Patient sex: M
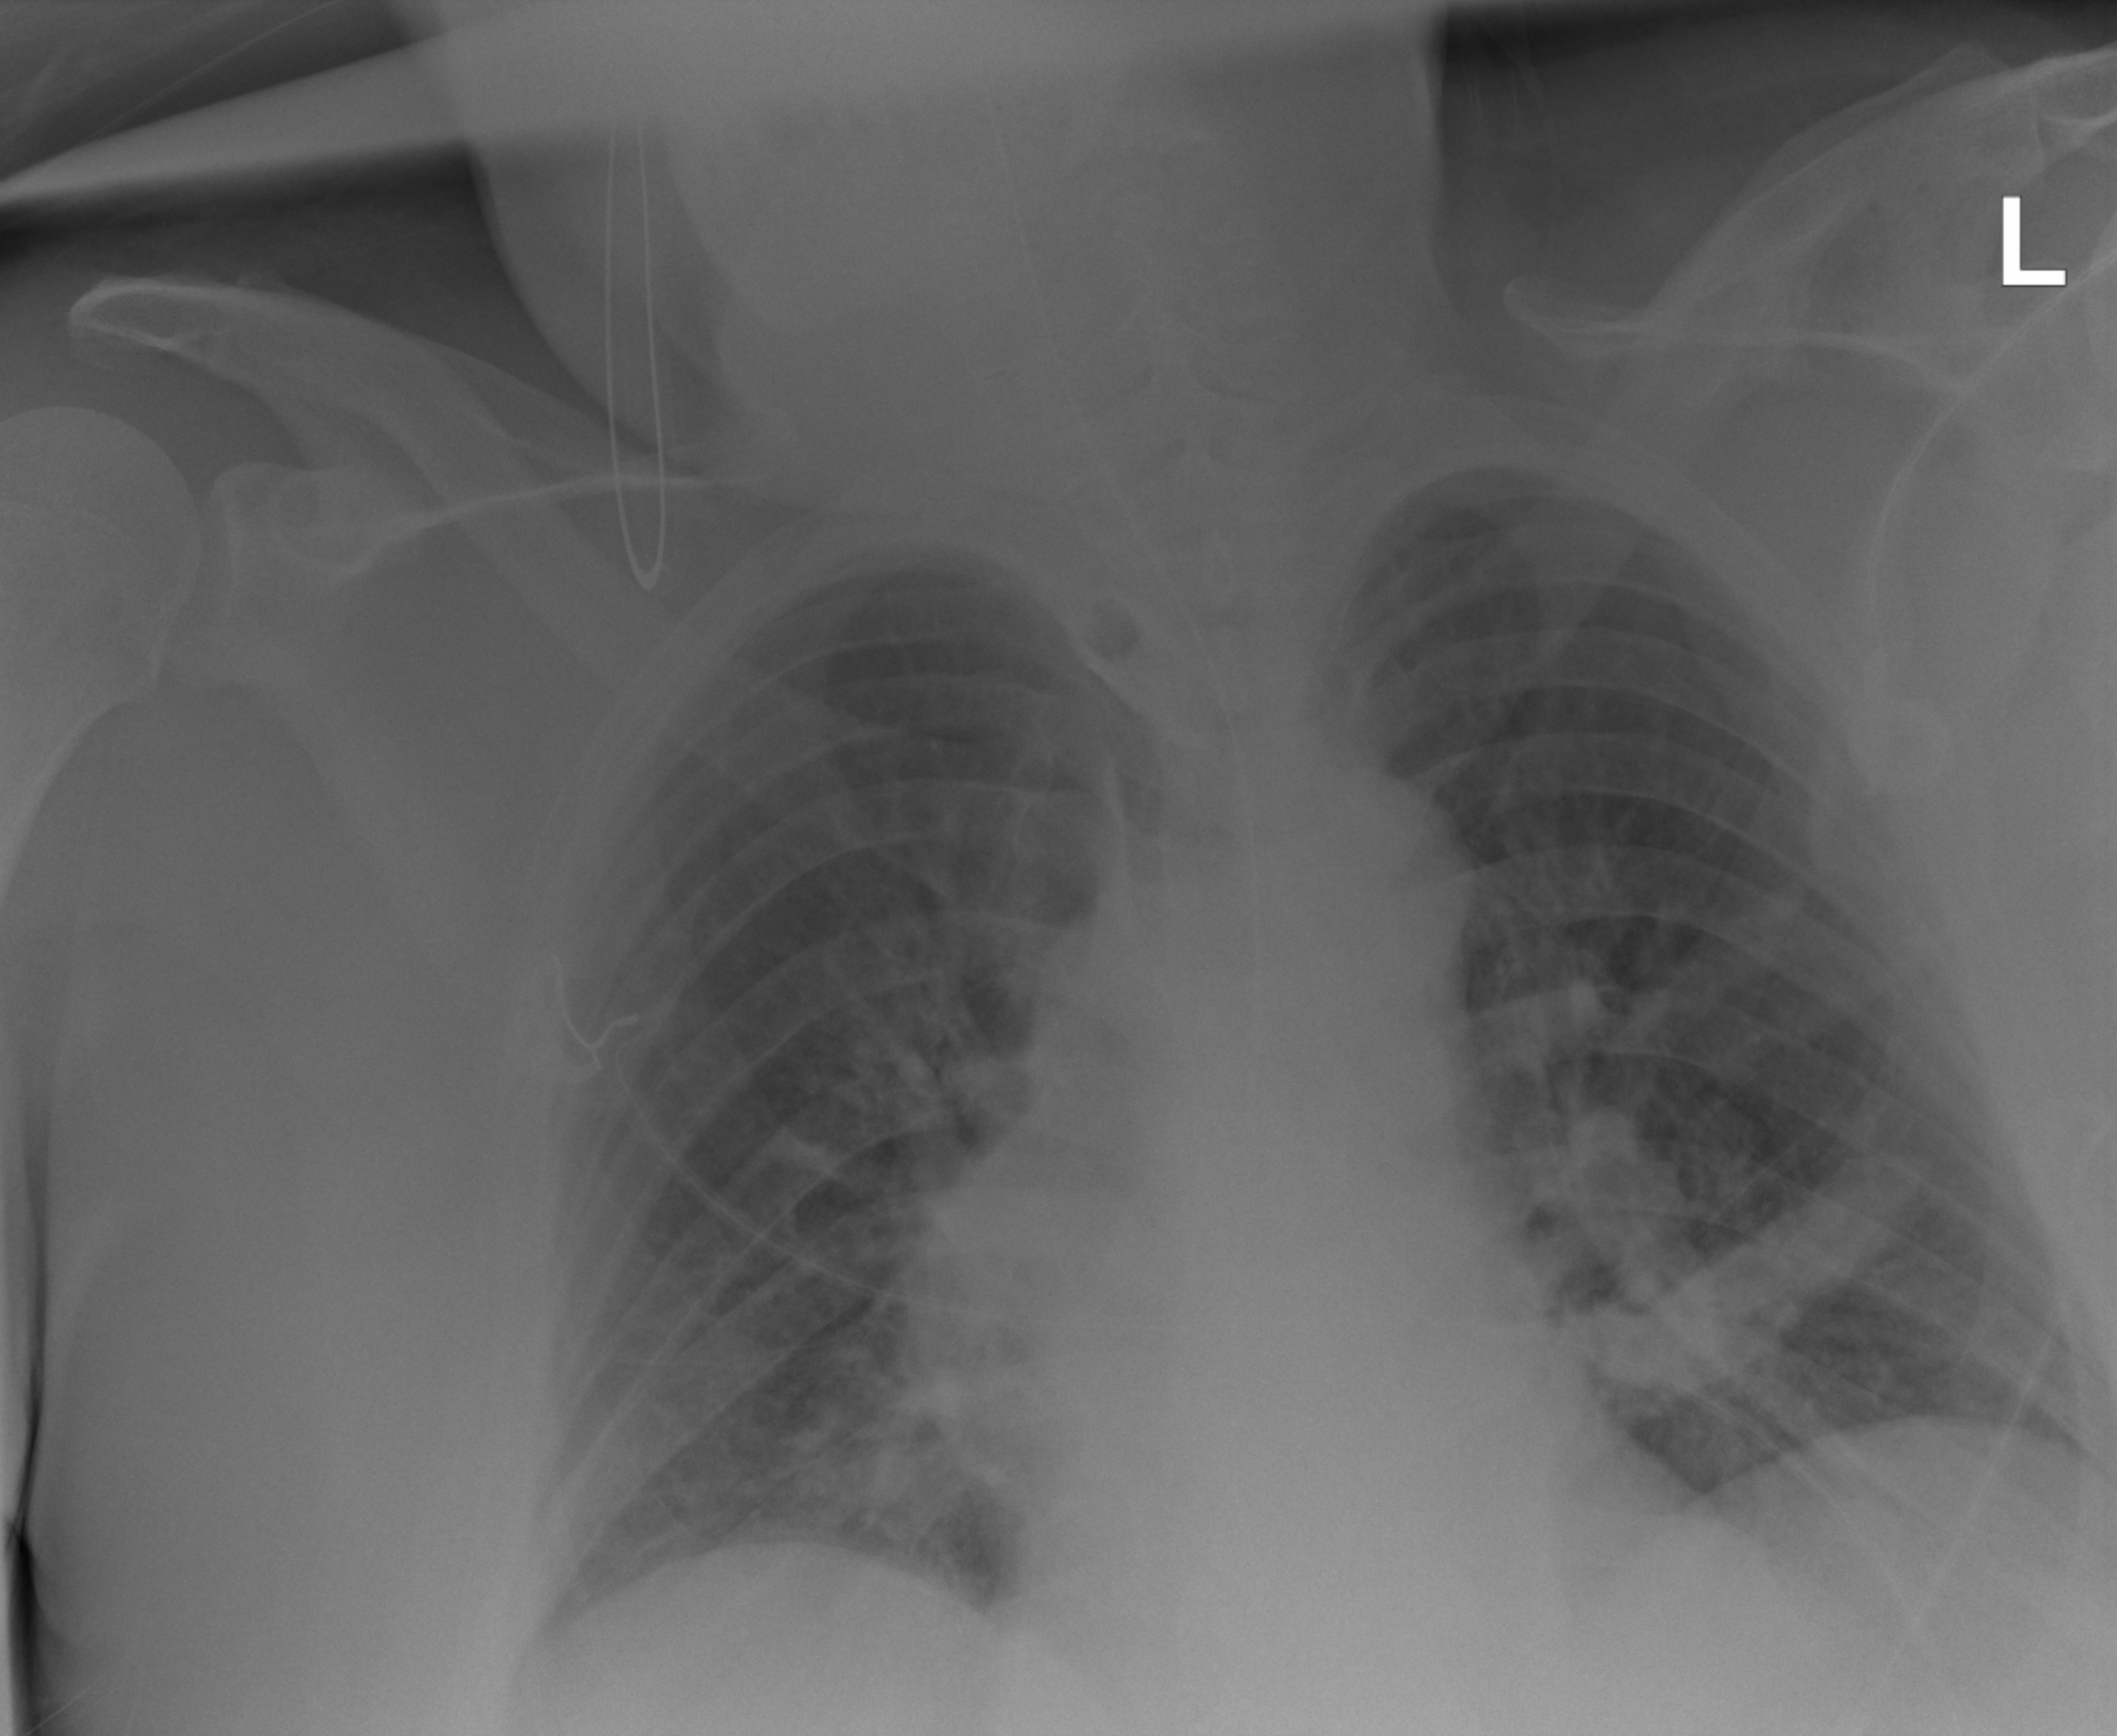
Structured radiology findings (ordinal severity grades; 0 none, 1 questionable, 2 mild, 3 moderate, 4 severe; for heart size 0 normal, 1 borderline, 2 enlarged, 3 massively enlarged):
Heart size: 1
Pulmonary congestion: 1
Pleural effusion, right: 0
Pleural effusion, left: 0
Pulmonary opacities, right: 0
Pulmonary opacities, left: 1
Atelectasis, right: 0
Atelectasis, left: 2